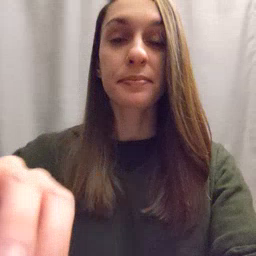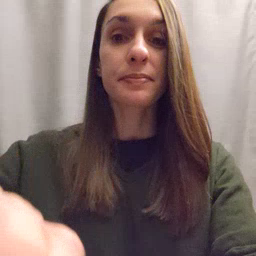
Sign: pajamas